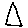
Label: triangle